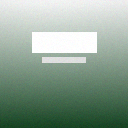
Screen state: on